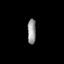
Tissue: prostate
Cell type: T cells
Senescence score: 0.6938
Nuclear area (px): 209
Mean DAPI intensity: 148.378